Question:
I can open method while click on PIN, but I want call a Method while this BLACK POP UP is pressed, not the PIN.
How can I do So?
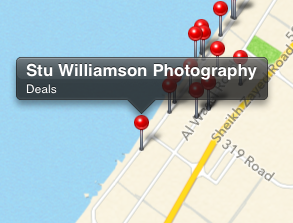
Answer: Try to add 'rightCalloutAccessoryView' like
'''
- (MKAnnotationView *)mapView:(MKMapView *)mapView viewForAnnotation:(id <MKAnnotation>)annotation
{
static NSString * identifier = @ "pinId" ;
MKAnnotationView *pin = [mapView dequeueReusableAnnotationViewWithIdentifier:identifier ];
if ( !pin &&(annotation != mapView.userLocation))
{
pin = [ [ MKAnnotationView alloc ] initWithAnnotation:annotation reuseIdentifier:identifier ];
pin.image = [UIImage imageNamed: @"g_pin.png" ];
pin.canShowCallout = YES;
pin.rightCalloutAccessoryView = [UIButton buttonWithType:UIButtonTypeDetailDisclosure];
}
pin.annotation = annotation;
return pin;
}
'''
You will get a button on right corner like

on tapping on this button this method will be called
'''
- (void)mapView:(MKMapView *)_mapView annotationView:(MKAnnotationView *)view calloutAccessoryControlTapped:(UIControl *)control
{
NSLog(@"Pin Tapped");
}
'''
This will help you.....Enjoy